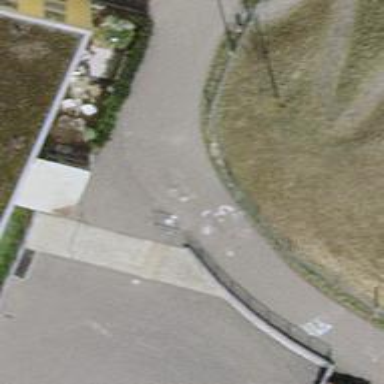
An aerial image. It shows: Concrete steps with ramp.